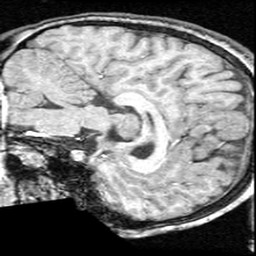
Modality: T1w
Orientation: sagittal
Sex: female
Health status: ill
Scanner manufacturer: ge
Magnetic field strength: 1.5 T
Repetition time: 21 s
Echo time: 0.008 s